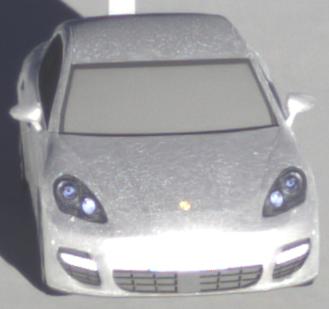
Make: Porsche
Model: Panamera
Detailed model: Panamera (970)
Model produced from: 2010/05
Model produced until: 2013/04
Doors: 5
Color: white
Road condition: dry road
Daytime: sunrise or sunset
Contrast: high contrast